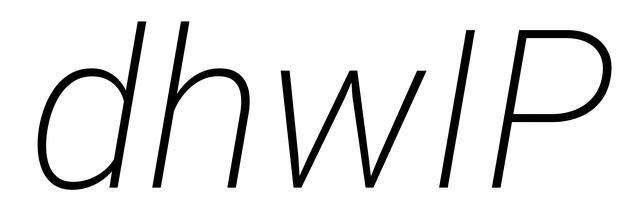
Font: Roboto-Italic_ExtraLight_Italic